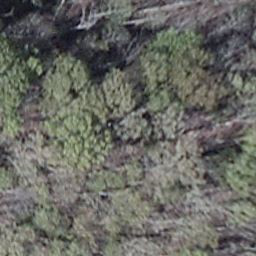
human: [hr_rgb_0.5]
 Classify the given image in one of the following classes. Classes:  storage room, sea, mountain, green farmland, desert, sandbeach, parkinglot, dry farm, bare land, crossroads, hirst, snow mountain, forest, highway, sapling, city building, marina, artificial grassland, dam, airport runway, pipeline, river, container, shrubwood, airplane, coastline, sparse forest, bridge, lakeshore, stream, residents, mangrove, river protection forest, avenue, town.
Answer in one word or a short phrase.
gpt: shrubwood